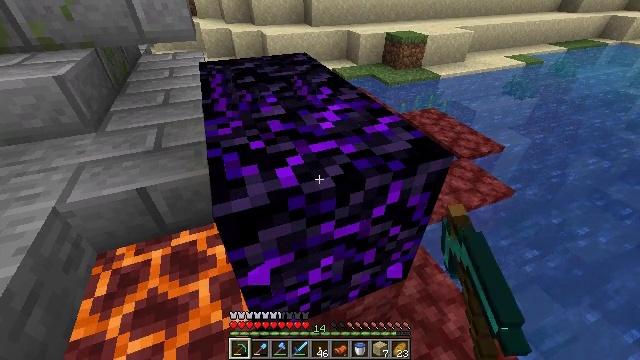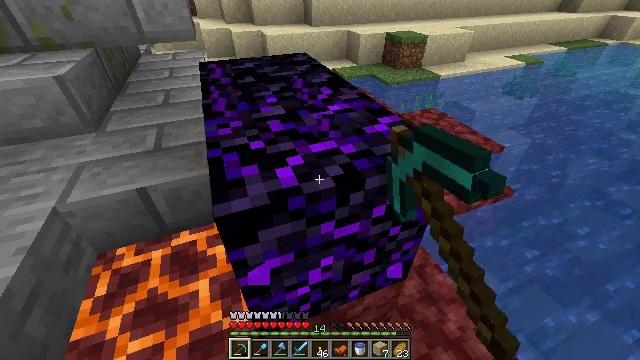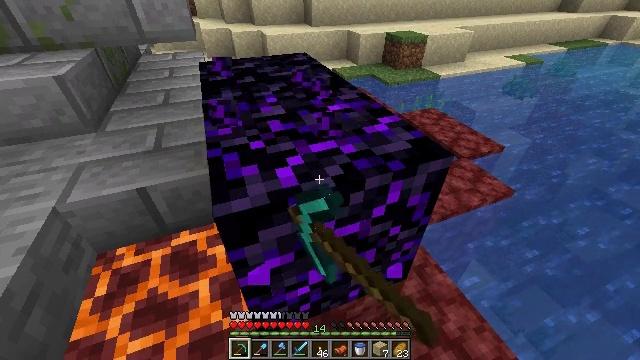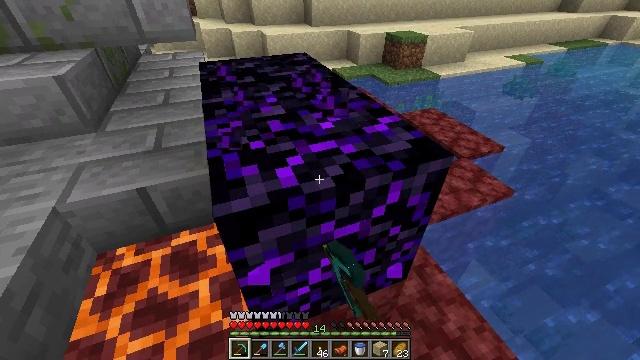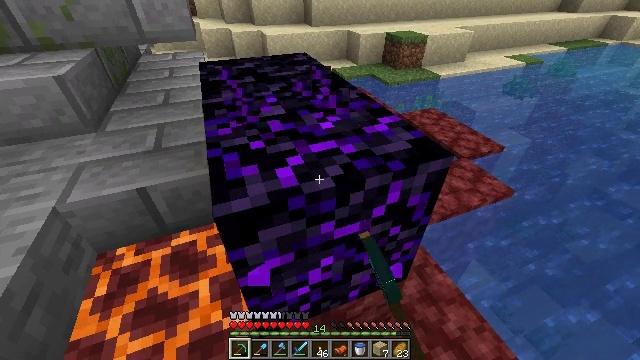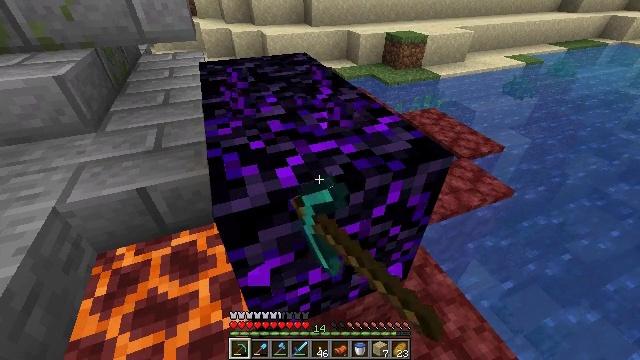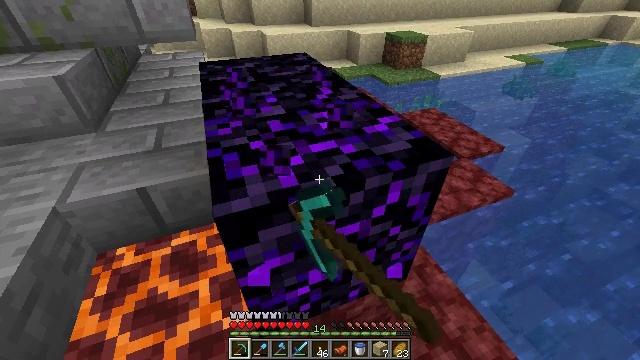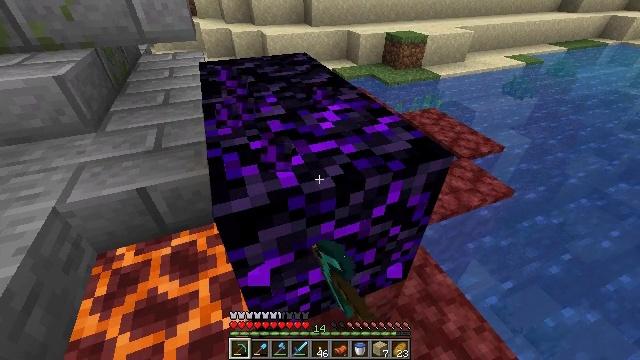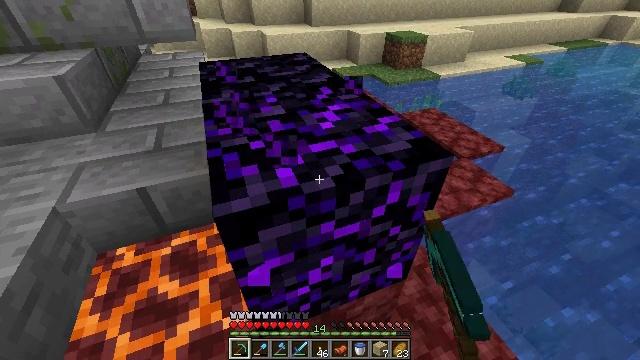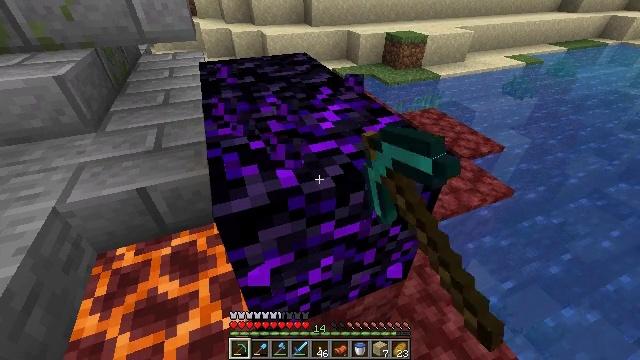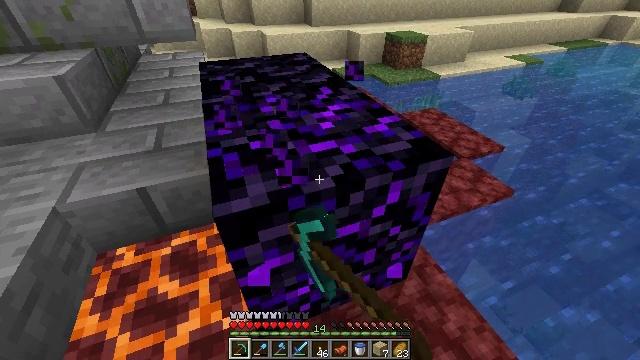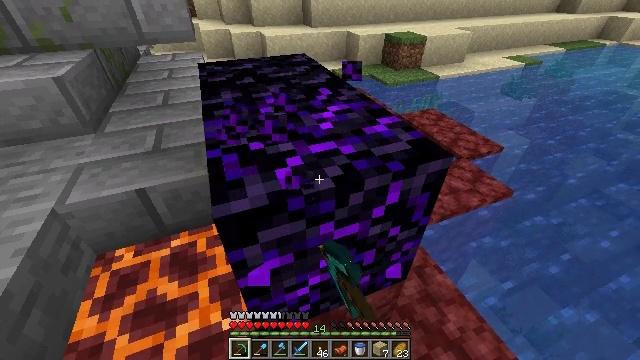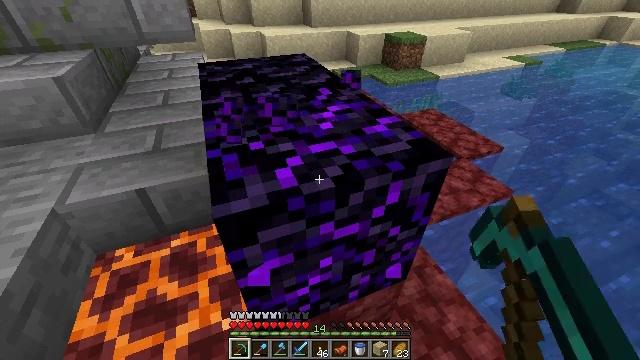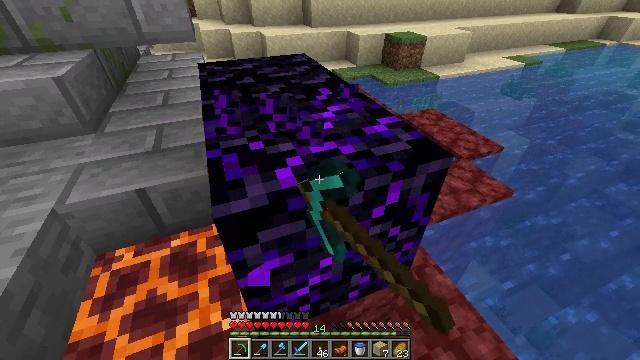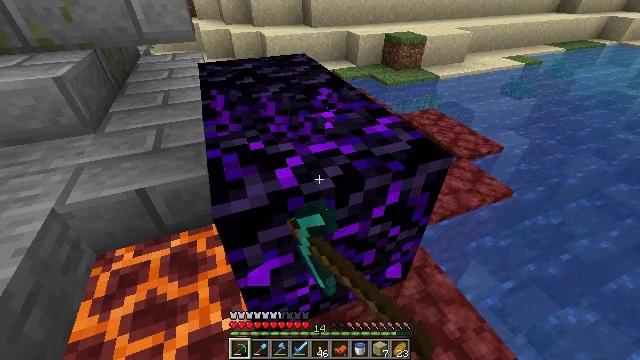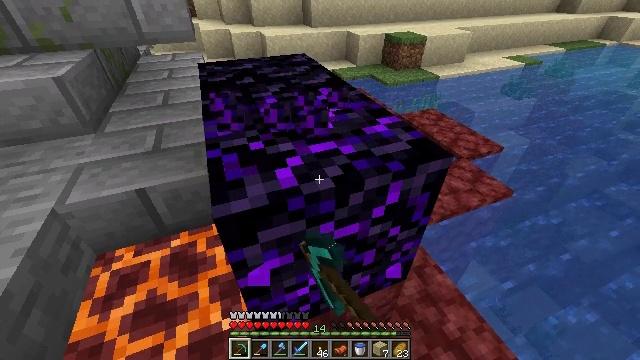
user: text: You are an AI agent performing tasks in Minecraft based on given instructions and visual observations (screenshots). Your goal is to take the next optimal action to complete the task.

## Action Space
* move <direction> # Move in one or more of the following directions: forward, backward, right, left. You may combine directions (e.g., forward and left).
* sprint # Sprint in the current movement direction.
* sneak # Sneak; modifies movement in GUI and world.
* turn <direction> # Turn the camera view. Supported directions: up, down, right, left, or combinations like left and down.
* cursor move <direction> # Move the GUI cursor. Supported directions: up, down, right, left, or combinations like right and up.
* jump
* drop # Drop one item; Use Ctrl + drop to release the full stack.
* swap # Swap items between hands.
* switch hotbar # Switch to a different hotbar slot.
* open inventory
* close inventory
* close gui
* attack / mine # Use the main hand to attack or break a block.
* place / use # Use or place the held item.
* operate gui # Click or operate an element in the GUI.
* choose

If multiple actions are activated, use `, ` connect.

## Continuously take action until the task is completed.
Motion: motion action
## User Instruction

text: Attack the crying obsidian to obtain it.
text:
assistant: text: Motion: attack / mine
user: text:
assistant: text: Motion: attack / mine
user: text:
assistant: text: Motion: attack / mine
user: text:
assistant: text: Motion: attack / mine
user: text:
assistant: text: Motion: attack / mine
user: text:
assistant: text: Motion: attack / mine
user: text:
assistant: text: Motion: attack / mine
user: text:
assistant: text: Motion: attack / mine
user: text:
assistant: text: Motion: attack / mine
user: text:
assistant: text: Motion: attack / mine
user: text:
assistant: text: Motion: attack / mine
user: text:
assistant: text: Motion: attack / mine
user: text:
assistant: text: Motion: attack / mine
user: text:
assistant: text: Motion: attack / mine
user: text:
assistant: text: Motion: attack / mine
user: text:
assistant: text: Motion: attack / mine
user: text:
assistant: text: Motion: attack / mine
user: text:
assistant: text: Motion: attack / mine
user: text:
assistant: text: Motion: attack / mine
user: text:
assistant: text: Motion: attack / mine
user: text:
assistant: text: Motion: attack / mine
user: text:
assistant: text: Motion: attack / mine
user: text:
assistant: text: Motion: attack / mine
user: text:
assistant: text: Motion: attack / mine
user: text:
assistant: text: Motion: attack / mine
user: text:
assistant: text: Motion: attack / mine
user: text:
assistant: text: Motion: attack / mine
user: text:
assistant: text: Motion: attack / mine
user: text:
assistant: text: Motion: attack / mine
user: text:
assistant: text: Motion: attack / mine